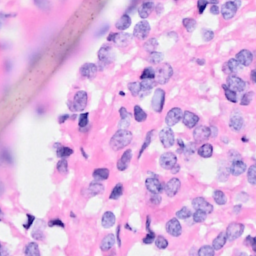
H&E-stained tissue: Breast